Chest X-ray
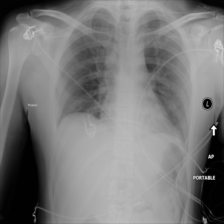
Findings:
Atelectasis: negative
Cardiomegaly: negative
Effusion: negative
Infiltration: negative
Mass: negative
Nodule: negative
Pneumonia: negative
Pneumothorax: negative
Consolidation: positive
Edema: negative
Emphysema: negative
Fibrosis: negative
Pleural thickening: negative
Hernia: negative